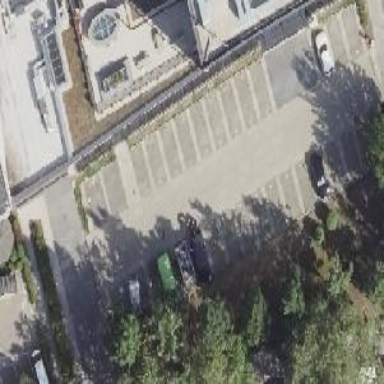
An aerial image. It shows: Parking area with grass paver surface.